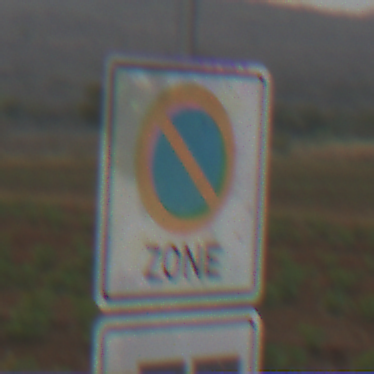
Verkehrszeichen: BeginnEingeschraenktesHalteverbotZone
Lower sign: HinweisDurchSinnbild16
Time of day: Midday
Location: Outdoor (Nature)
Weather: PartlyCloudy
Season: NotSpecified
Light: Natural